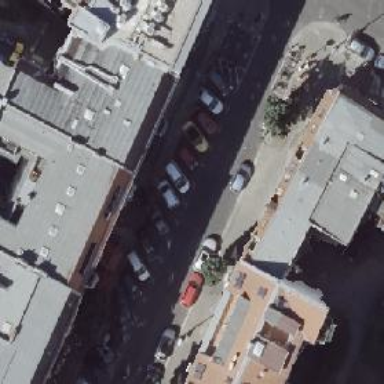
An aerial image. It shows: There is no parking sign in the parking lane.